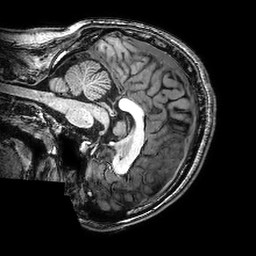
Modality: T1w
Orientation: sagittal
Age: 21
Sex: male
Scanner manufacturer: philips
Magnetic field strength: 3 T
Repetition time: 0.008272 s
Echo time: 0.00379 s